Aerial crown-view tile of a tropical tree (Barro Colorado Island, Panama), acquired 20241216:
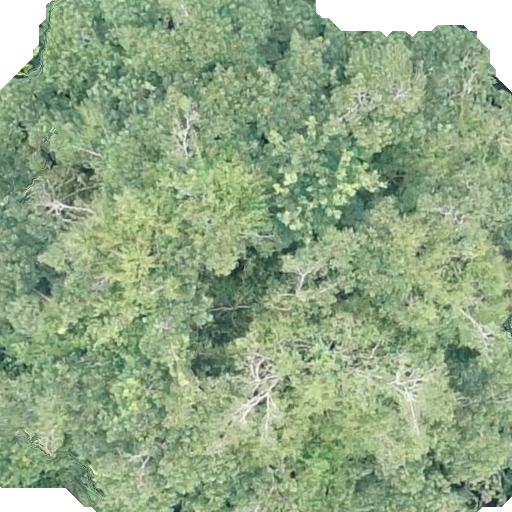
Species: Hura crepitans
GBIF accepted scientific name: Hura crepitans
Crown area: 464.433 m²